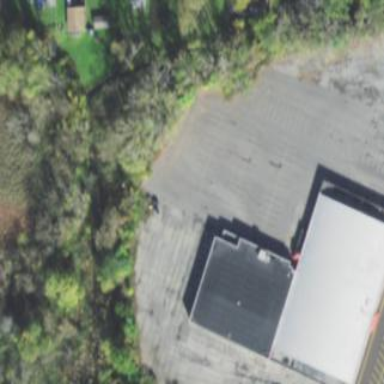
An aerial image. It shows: Building with bowling alley inside.